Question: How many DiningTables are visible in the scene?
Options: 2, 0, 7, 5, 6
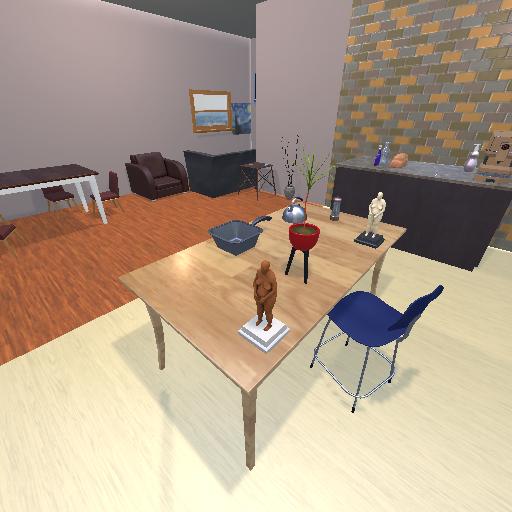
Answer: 2